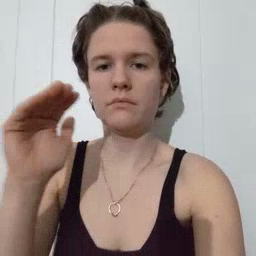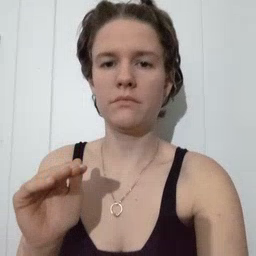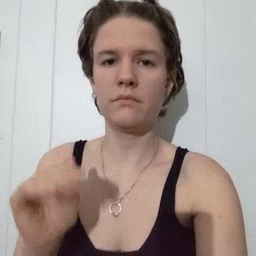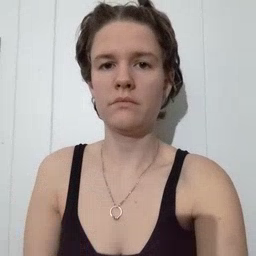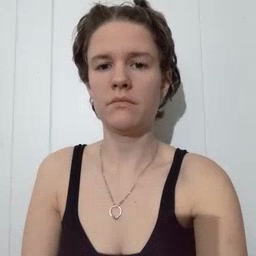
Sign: child